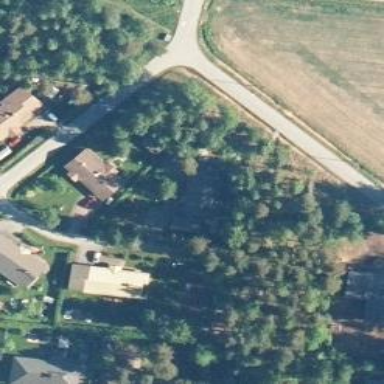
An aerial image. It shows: Cycleway.